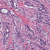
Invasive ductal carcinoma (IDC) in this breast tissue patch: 1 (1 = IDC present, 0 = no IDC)